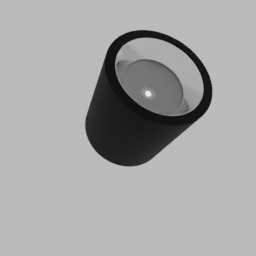
Label: lighting